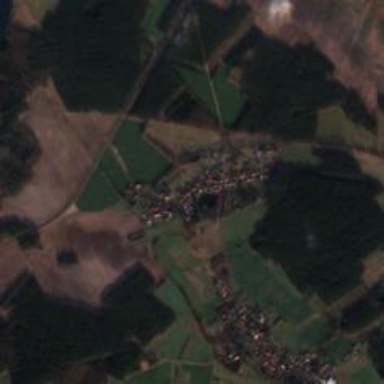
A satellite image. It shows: Village.